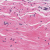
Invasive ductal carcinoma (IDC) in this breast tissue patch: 0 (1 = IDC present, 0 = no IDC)